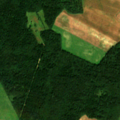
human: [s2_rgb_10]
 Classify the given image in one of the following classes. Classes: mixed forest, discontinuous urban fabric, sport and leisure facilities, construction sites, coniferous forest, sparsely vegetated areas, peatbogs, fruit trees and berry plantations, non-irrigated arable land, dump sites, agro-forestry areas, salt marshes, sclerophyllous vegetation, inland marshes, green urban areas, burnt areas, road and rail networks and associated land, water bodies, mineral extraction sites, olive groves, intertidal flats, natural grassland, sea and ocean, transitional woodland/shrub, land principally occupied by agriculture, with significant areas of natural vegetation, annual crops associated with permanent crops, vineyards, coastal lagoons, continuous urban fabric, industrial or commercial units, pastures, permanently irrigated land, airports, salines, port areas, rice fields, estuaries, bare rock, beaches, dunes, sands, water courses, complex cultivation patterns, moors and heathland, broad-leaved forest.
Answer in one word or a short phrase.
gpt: non-irrigated arable land, mixed forest